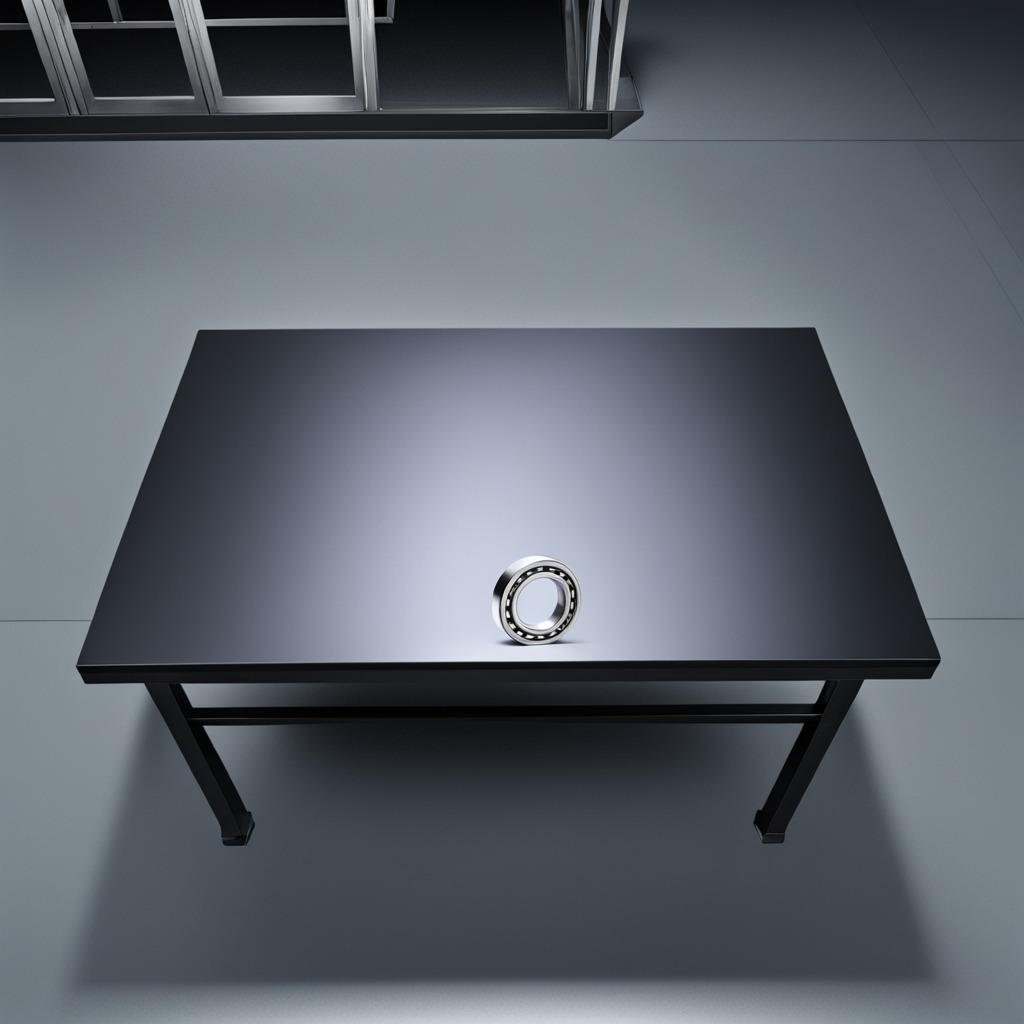
A metal ball bearing lies on the tabletop in the evening.